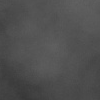
Atmospheric dust classification: dusty